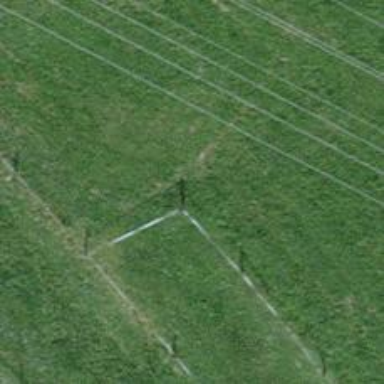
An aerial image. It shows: Fence.